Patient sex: F
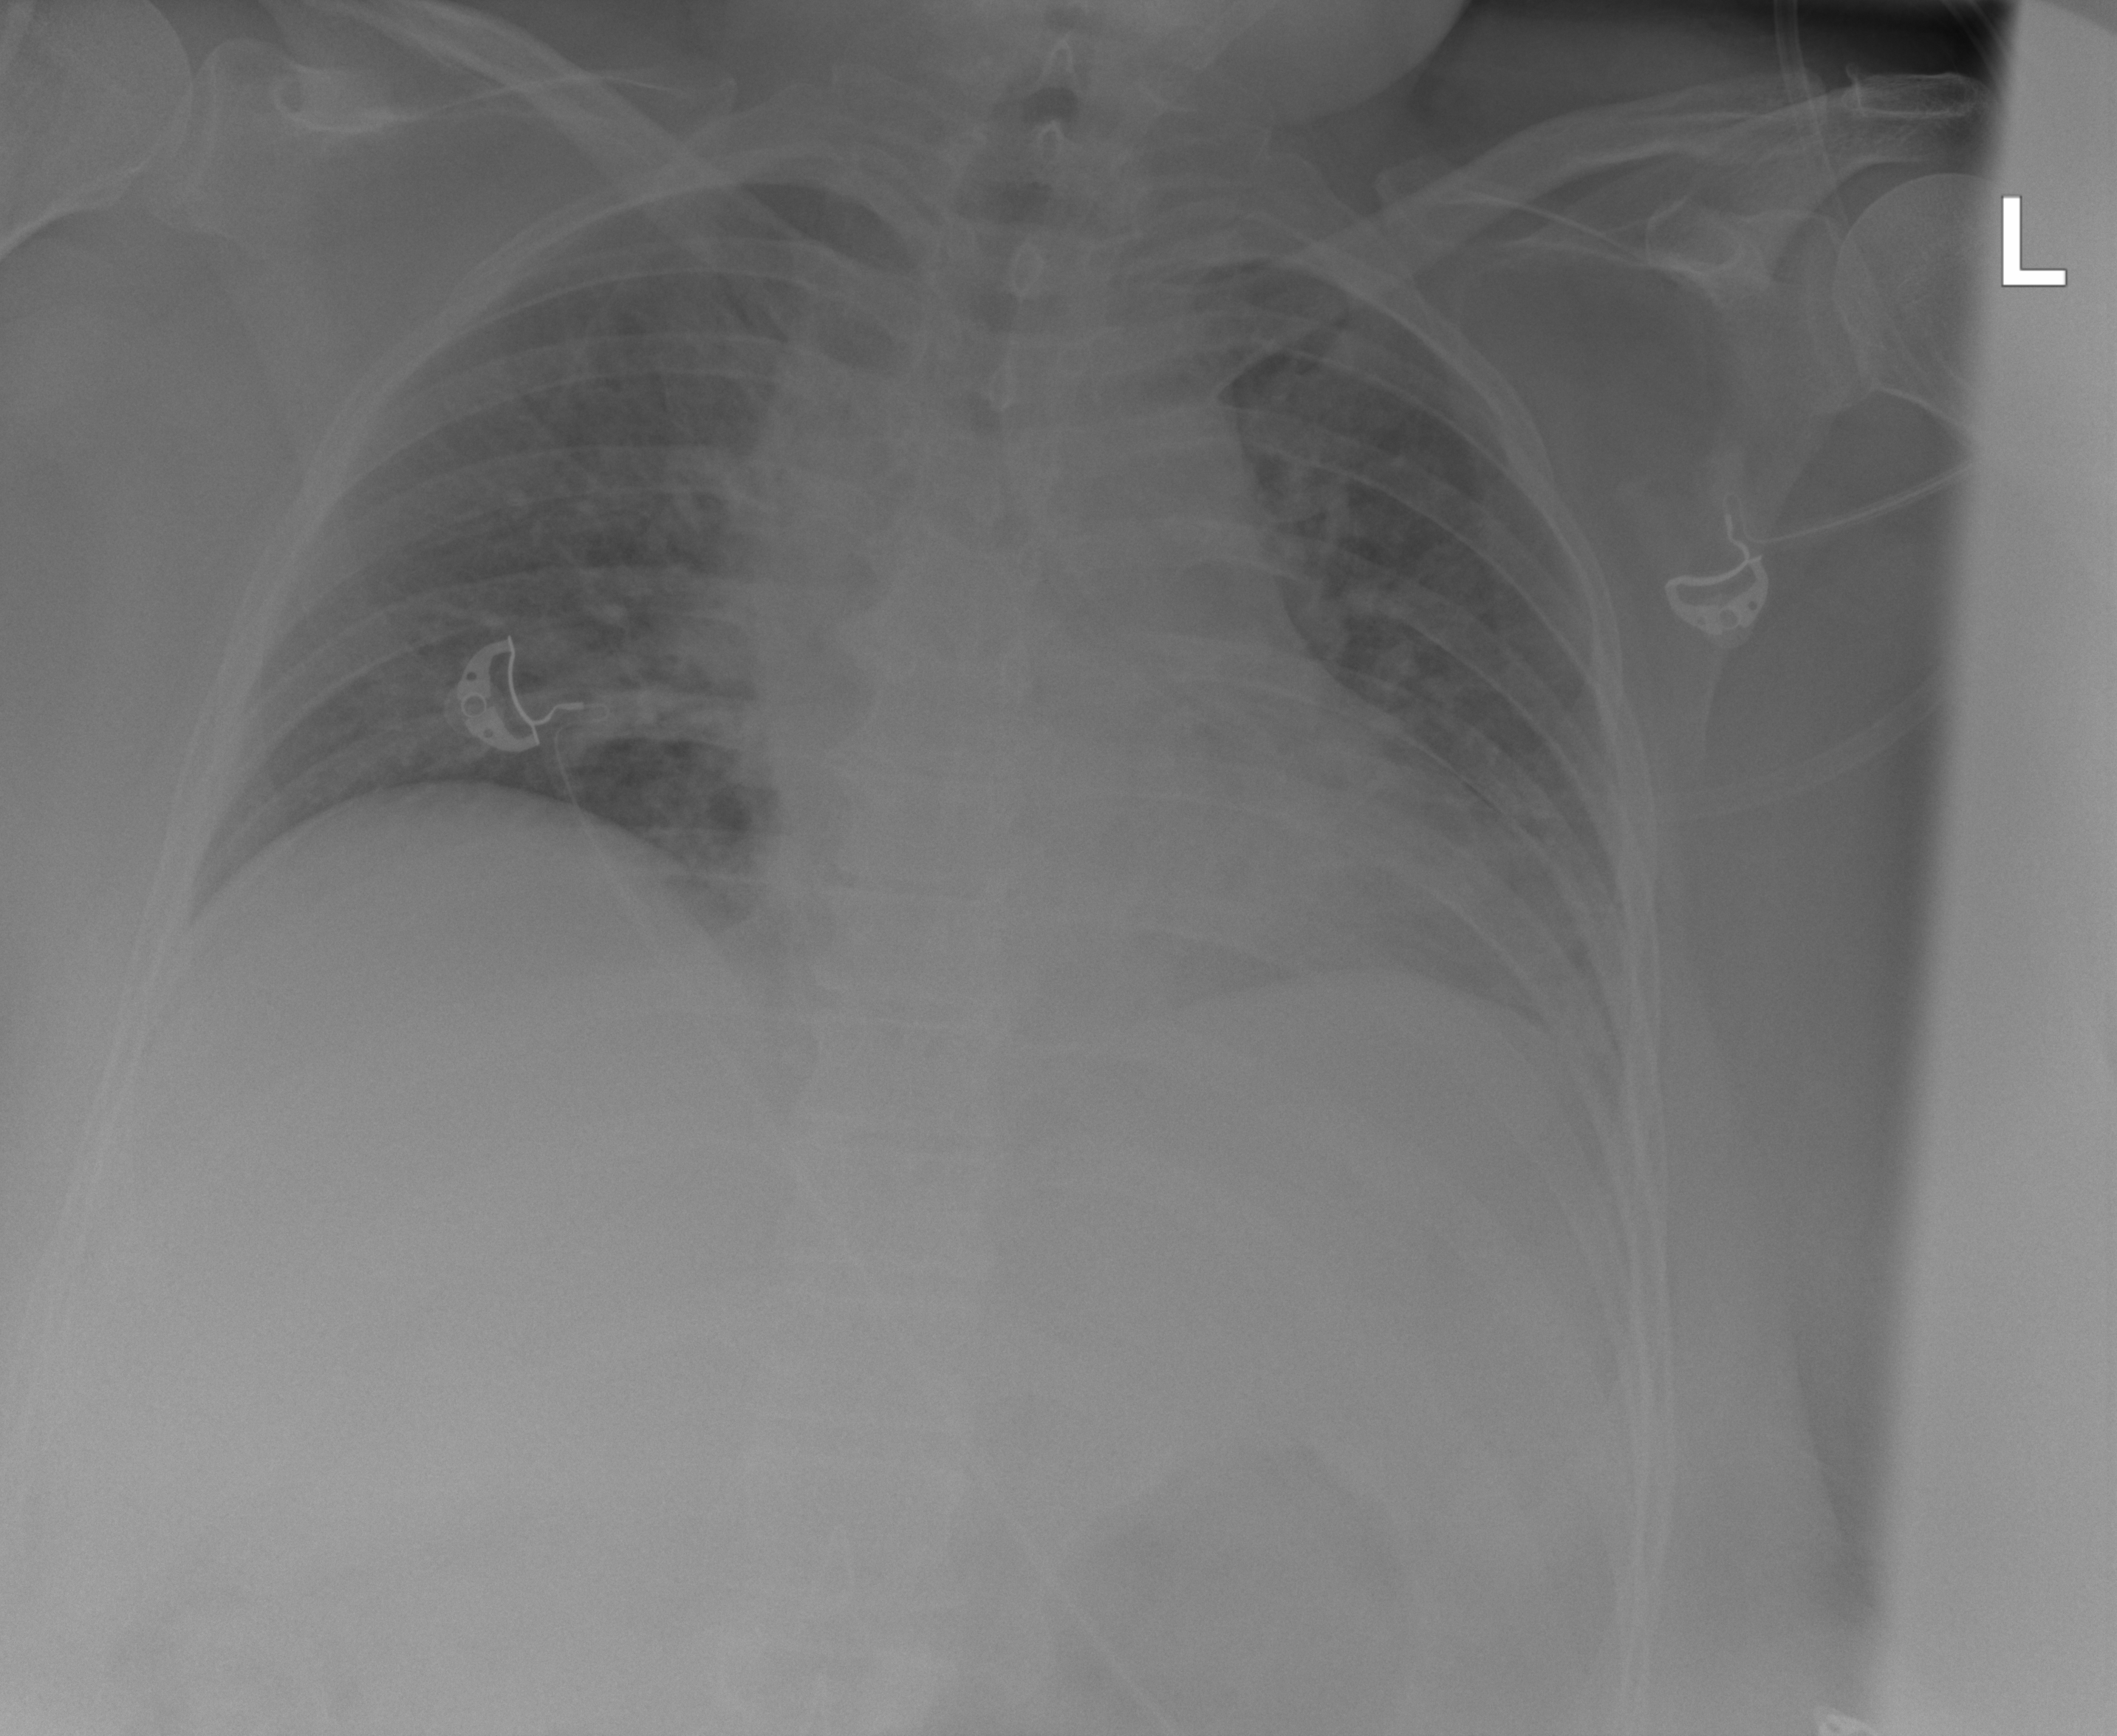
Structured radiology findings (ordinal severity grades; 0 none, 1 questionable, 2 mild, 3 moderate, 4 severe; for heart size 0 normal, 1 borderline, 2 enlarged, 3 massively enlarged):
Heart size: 2
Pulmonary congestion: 3
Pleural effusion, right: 0
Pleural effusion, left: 2
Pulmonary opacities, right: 3
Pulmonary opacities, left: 3
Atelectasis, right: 0
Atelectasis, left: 2